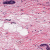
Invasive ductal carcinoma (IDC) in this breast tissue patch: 0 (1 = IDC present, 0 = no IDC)